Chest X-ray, PA view. Patient: 68 years old, sex M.
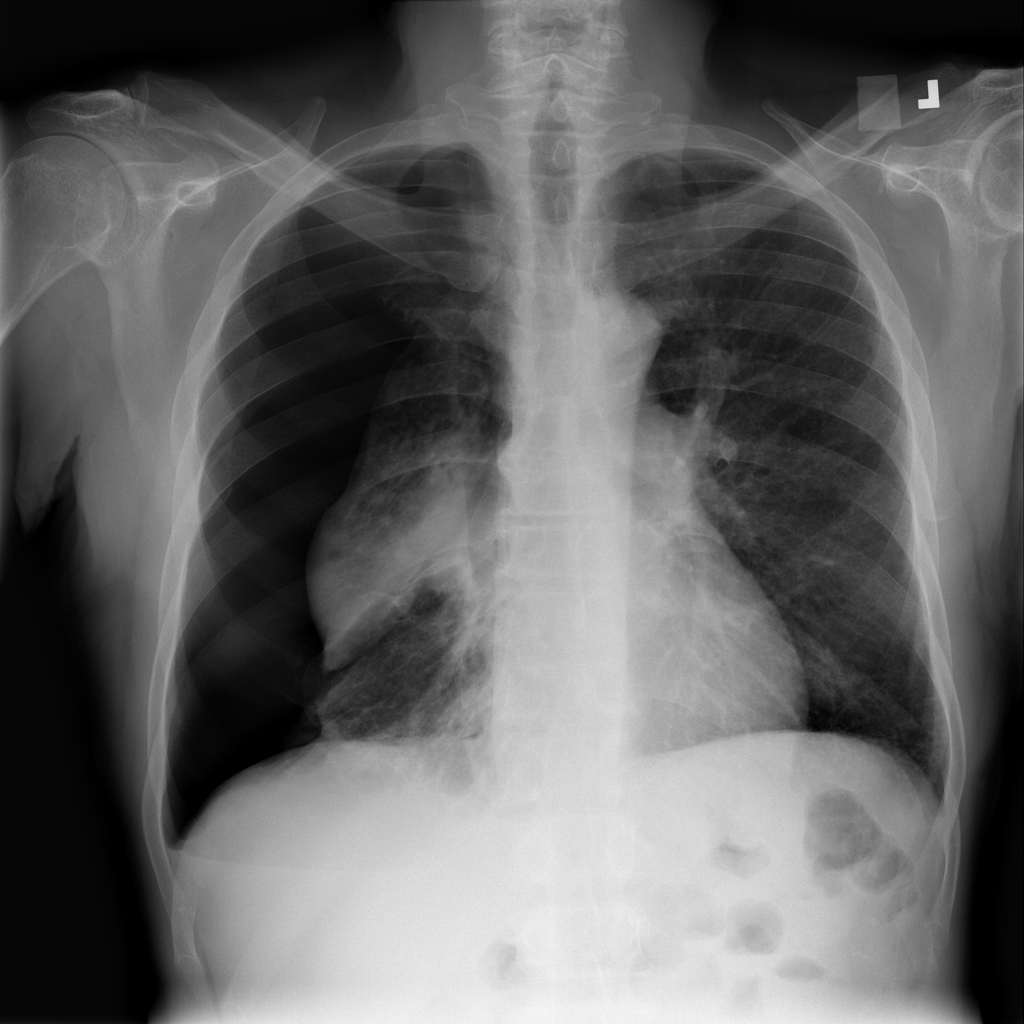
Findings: Atelectasis, Effusion, Infiltration, Mass, Pneumothorax